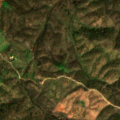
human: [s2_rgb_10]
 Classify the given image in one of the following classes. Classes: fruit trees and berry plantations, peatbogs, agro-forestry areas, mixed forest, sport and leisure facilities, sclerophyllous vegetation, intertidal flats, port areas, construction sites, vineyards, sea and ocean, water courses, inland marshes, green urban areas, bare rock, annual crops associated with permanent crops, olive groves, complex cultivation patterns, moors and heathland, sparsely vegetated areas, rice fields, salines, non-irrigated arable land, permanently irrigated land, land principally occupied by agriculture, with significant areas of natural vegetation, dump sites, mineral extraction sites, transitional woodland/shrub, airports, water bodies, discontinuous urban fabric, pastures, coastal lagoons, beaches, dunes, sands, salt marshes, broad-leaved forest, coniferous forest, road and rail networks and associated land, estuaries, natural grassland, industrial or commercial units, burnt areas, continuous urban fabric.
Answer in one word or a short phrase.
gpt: agro-forestry areas, broad-leaved forest